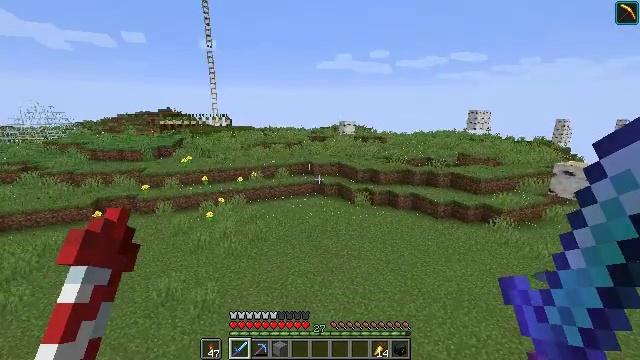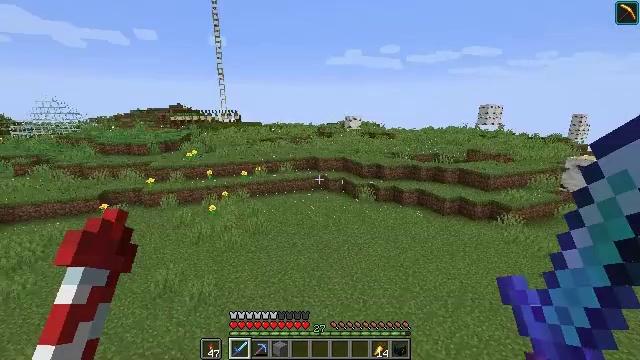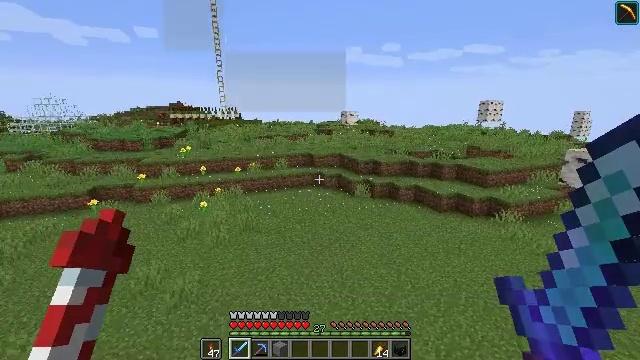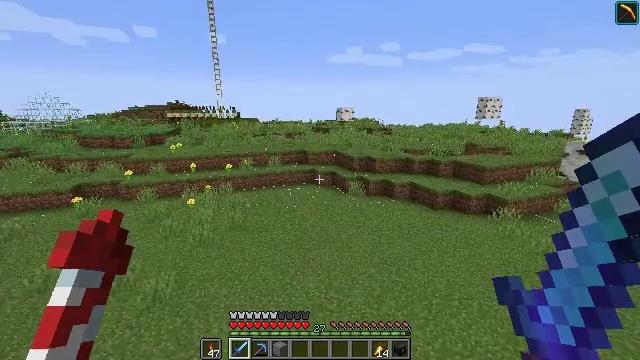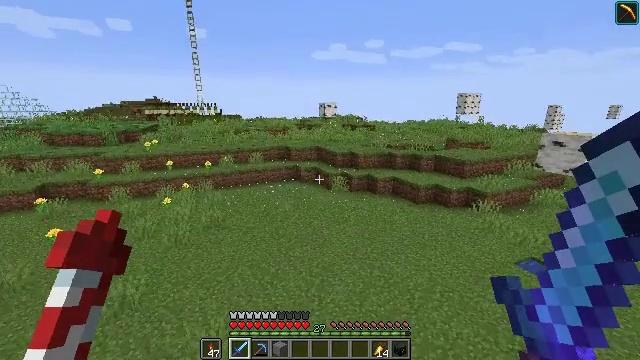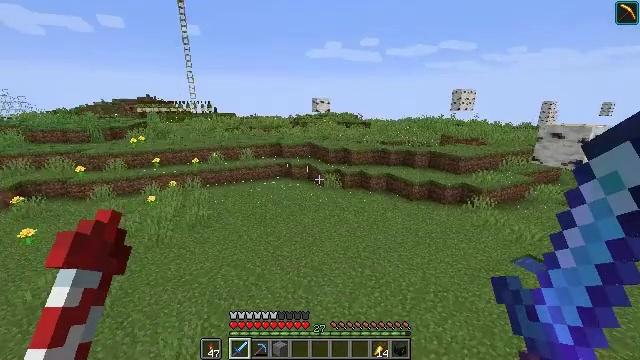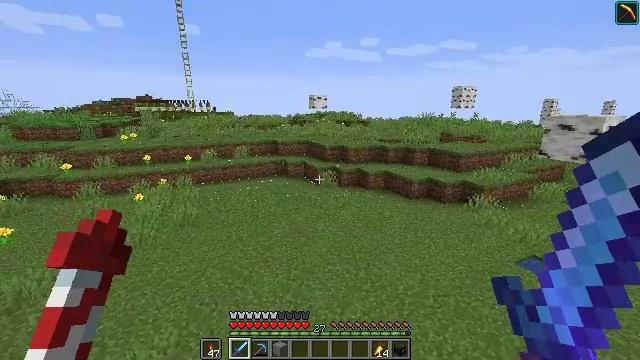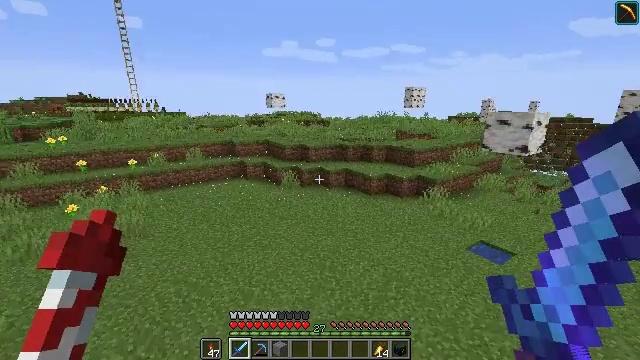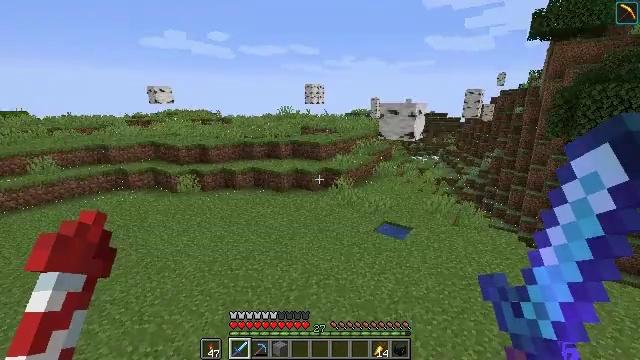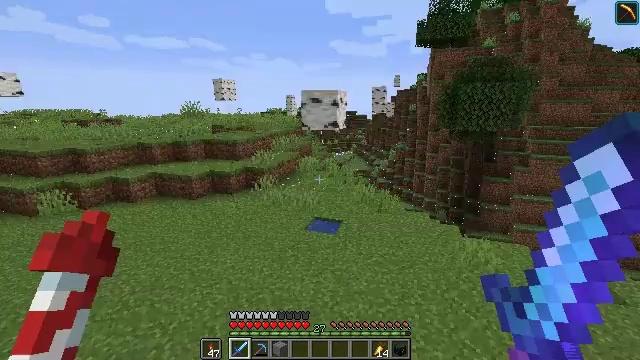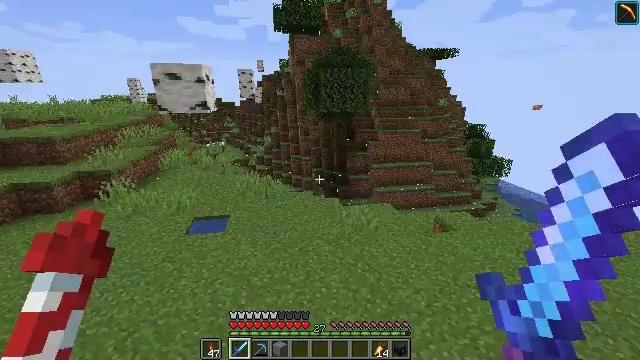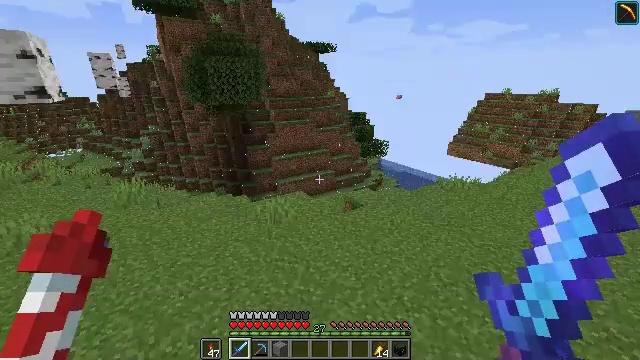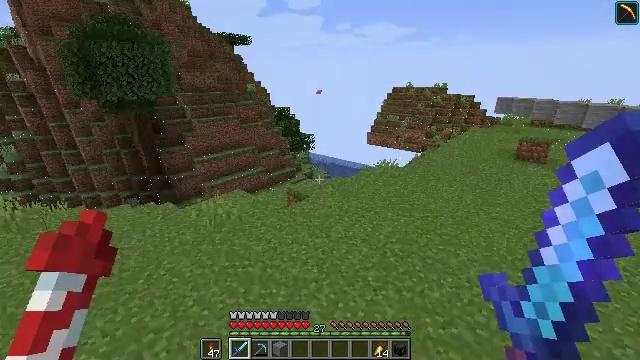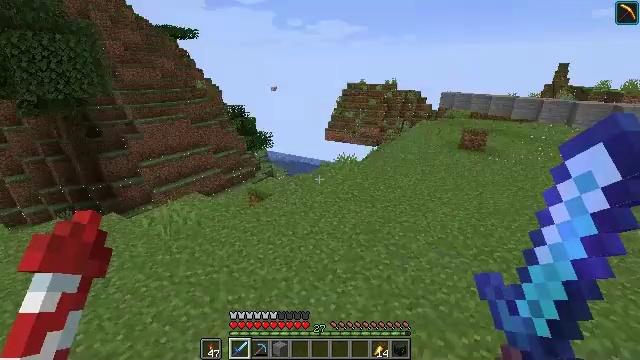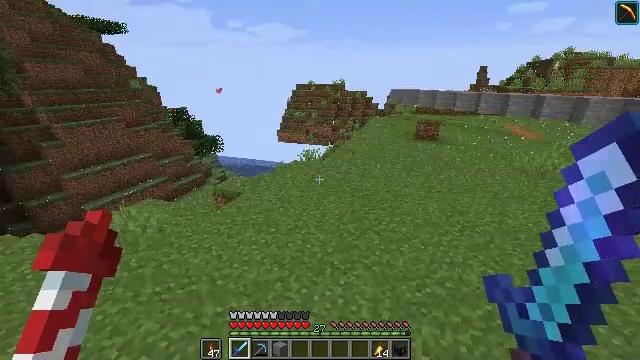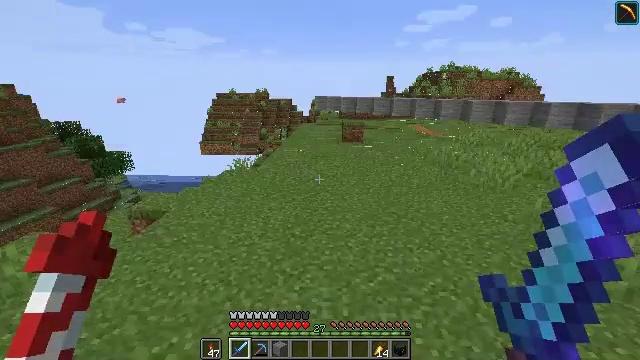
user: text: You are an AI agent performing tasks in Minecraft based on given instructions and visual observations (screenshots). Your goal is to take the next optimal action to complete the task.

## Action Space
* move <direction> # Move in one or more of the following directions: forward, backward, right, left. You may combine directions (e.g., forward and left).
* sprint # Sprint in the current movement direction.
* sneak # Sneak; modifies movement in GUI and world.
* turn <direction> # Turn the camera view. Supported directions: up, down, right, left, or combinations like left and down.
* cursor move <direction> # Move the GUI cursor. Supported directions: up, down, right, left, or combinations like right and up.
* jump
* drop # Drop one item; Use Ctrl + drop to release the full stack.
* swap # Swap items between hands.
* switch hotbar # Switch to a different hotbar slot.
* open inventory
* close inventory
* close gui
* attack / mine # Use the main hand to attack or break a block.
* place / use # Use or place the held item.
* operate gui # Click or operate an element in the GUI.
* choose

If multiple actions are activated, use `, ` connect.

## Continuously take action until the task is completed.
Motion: motion action
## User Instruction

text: Kill the slime.
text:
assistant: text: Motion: turn left
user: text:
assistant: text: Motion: no_op
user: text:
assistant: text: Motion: no_op
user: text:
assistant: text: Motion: turn right
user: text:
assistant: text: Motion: no_op
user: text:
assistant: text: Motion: no_op
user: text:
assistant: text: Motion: turn right
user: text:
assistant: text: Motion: turn right
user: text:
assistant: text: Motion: turn right
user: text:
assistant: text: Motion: turn right and down
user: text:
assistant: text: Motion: turn right and down
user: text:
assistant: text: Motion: turn right
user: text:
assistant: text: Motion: turn right
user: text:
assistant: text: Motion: turn right
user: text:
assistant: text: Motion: turn right and up
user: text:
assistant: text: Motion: turn right and up
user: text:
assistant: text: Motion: no_op
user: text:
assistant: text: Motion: turn left
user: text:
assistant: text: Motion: turn left
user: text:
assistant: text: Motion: turn left and down
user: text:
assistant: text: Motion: turn left and down
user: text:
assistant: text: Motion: turn left and down
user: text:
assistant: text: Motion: turn left
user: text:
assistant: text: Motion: turn left and down
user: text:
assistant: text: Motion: turn left
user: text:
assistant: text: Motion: turn left
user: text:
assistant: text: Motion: turn left
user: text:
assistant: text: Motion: turn left and down
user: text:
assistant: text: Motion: move forward, turn left and down
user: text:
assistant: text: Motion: move forward